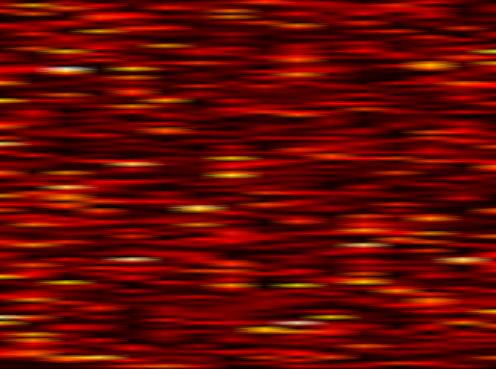
Label: WOLA